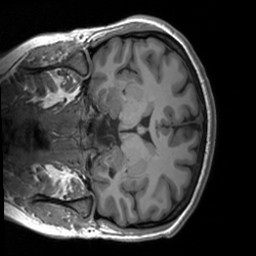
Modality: T1w
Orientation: coronal
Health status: healthy
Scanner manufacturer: siemens
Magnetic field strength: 3 T
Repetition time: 1.9 s
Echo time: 0.00226 s